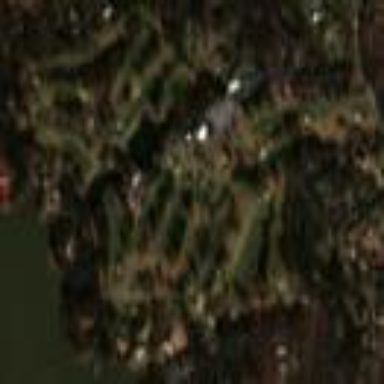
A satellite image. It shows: Golf course.